Field crop: tomato
Growth stage: 1
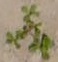
Species: portulaca